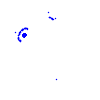
Particle: kaon